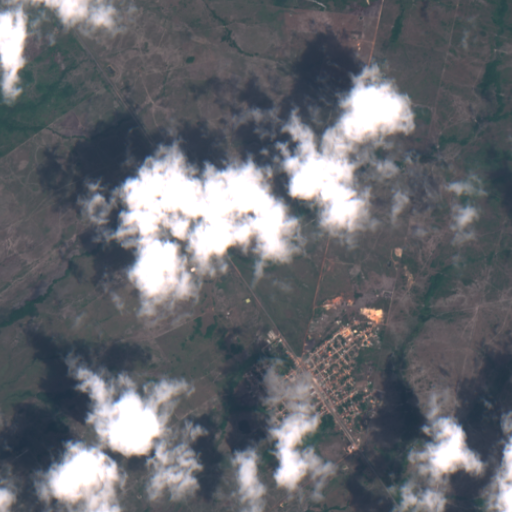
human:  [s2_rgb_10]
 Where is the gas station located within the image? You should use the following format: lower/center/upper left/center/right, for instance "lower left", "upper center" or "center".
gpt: The gas station is located in the lower right of the image.
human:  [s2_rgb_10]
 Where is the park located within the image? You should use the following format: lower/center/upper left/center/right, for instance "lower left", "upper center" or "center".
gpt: The park is located in the lower center of the image.
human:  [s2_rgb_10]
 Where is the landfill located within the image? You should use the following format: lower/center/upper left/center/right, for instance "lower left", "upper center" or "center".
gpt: There is no landfill in the image.